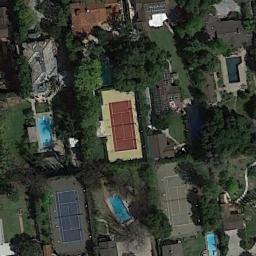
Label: tennis_court